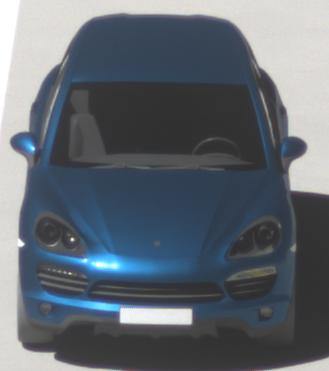
Make: Porsche
Model: Cayenne
Detailed model: Cayenne (958)
Model produced from: 2010/05
Model produced until: 2014/07
Doors: 5
Color: blue
Road condition: dry road
Daytime: midday
Contrast: high contrast